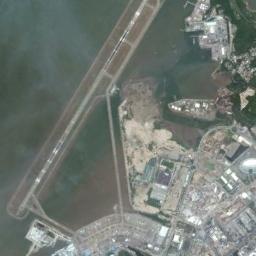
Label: airport